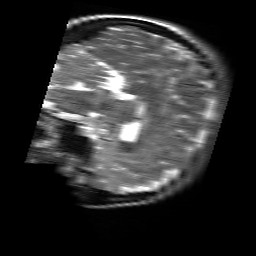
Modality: T2w
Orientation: sagittal
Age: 23
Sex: female
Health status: healthy
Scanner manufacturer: siemens
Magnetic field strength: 3 T
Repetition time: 4.01 s
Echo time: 0.116 s